Question: Using CSS what is the best way to have text on both the right and the left side of an element and be in the same spot vertically?
Thus ending up with the following layout:

The container has a fixed width, so I don't want to use positioning, because I know I don't have to.
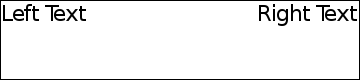
Answer: (1) Add two divs within the element that contain each text string
'''
<div>
<div class="div1">Left Text</div>
<div class="div2">Right Text</div>
</div>
'''
(2) Float the two divs next to each other
'''
.div1 {
float: left;
}
.div2 {
float:right;
}
'''
(3) Set the text-align properties for the right div (this will ensure that the text is pushed all the way to the right as in your example).
'''
.div2 {
float:right;
text-align: right;
}
'''